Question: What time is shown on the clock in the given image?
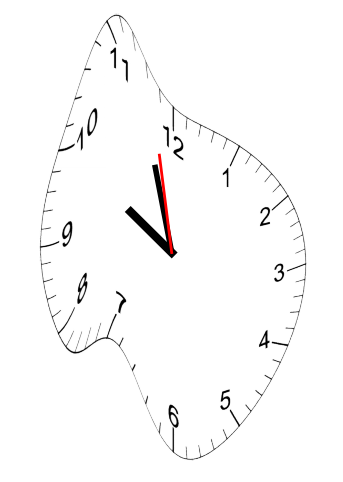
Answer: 09:56:58